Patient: sex M, age 78
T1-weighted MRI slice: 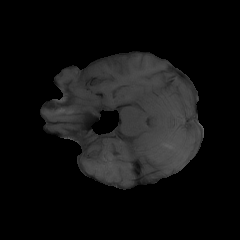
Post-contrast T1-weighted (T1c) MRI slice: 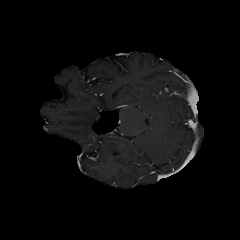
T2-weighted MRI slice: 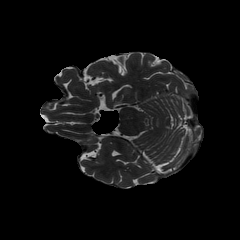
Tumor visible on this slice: no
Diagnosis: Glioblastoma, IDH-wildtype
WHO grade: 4